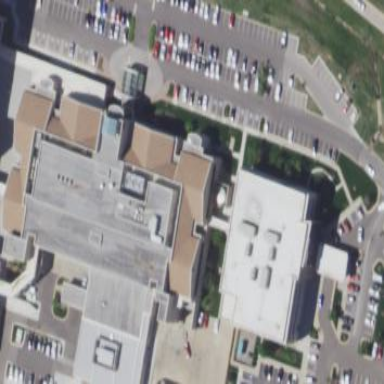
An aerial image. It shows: Hospital building.